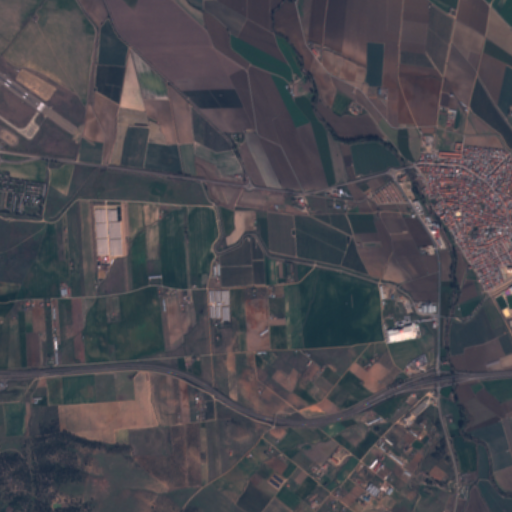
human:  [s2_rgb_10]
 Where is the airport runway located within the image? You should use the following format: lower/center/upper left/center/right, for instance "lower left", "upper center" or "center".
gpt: The airport runway is located in the upper left of the image.
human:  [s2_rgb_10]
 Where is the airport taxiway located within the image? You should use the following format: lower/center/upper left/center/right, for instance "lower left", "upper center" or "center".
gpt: The airport taxiway is located in the upper left of the image.
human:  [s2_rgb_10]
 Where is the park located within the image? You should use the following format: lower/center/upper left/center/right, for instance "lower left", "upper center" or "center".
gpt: The park is located in the upper right of the image.
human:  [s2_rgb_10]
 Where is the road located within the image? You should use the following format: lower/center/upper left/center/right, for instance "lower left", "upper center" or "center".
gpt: There is no road in the image.